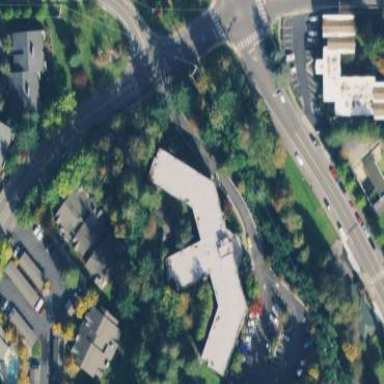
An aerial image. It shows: Nursing home building.